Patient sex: M
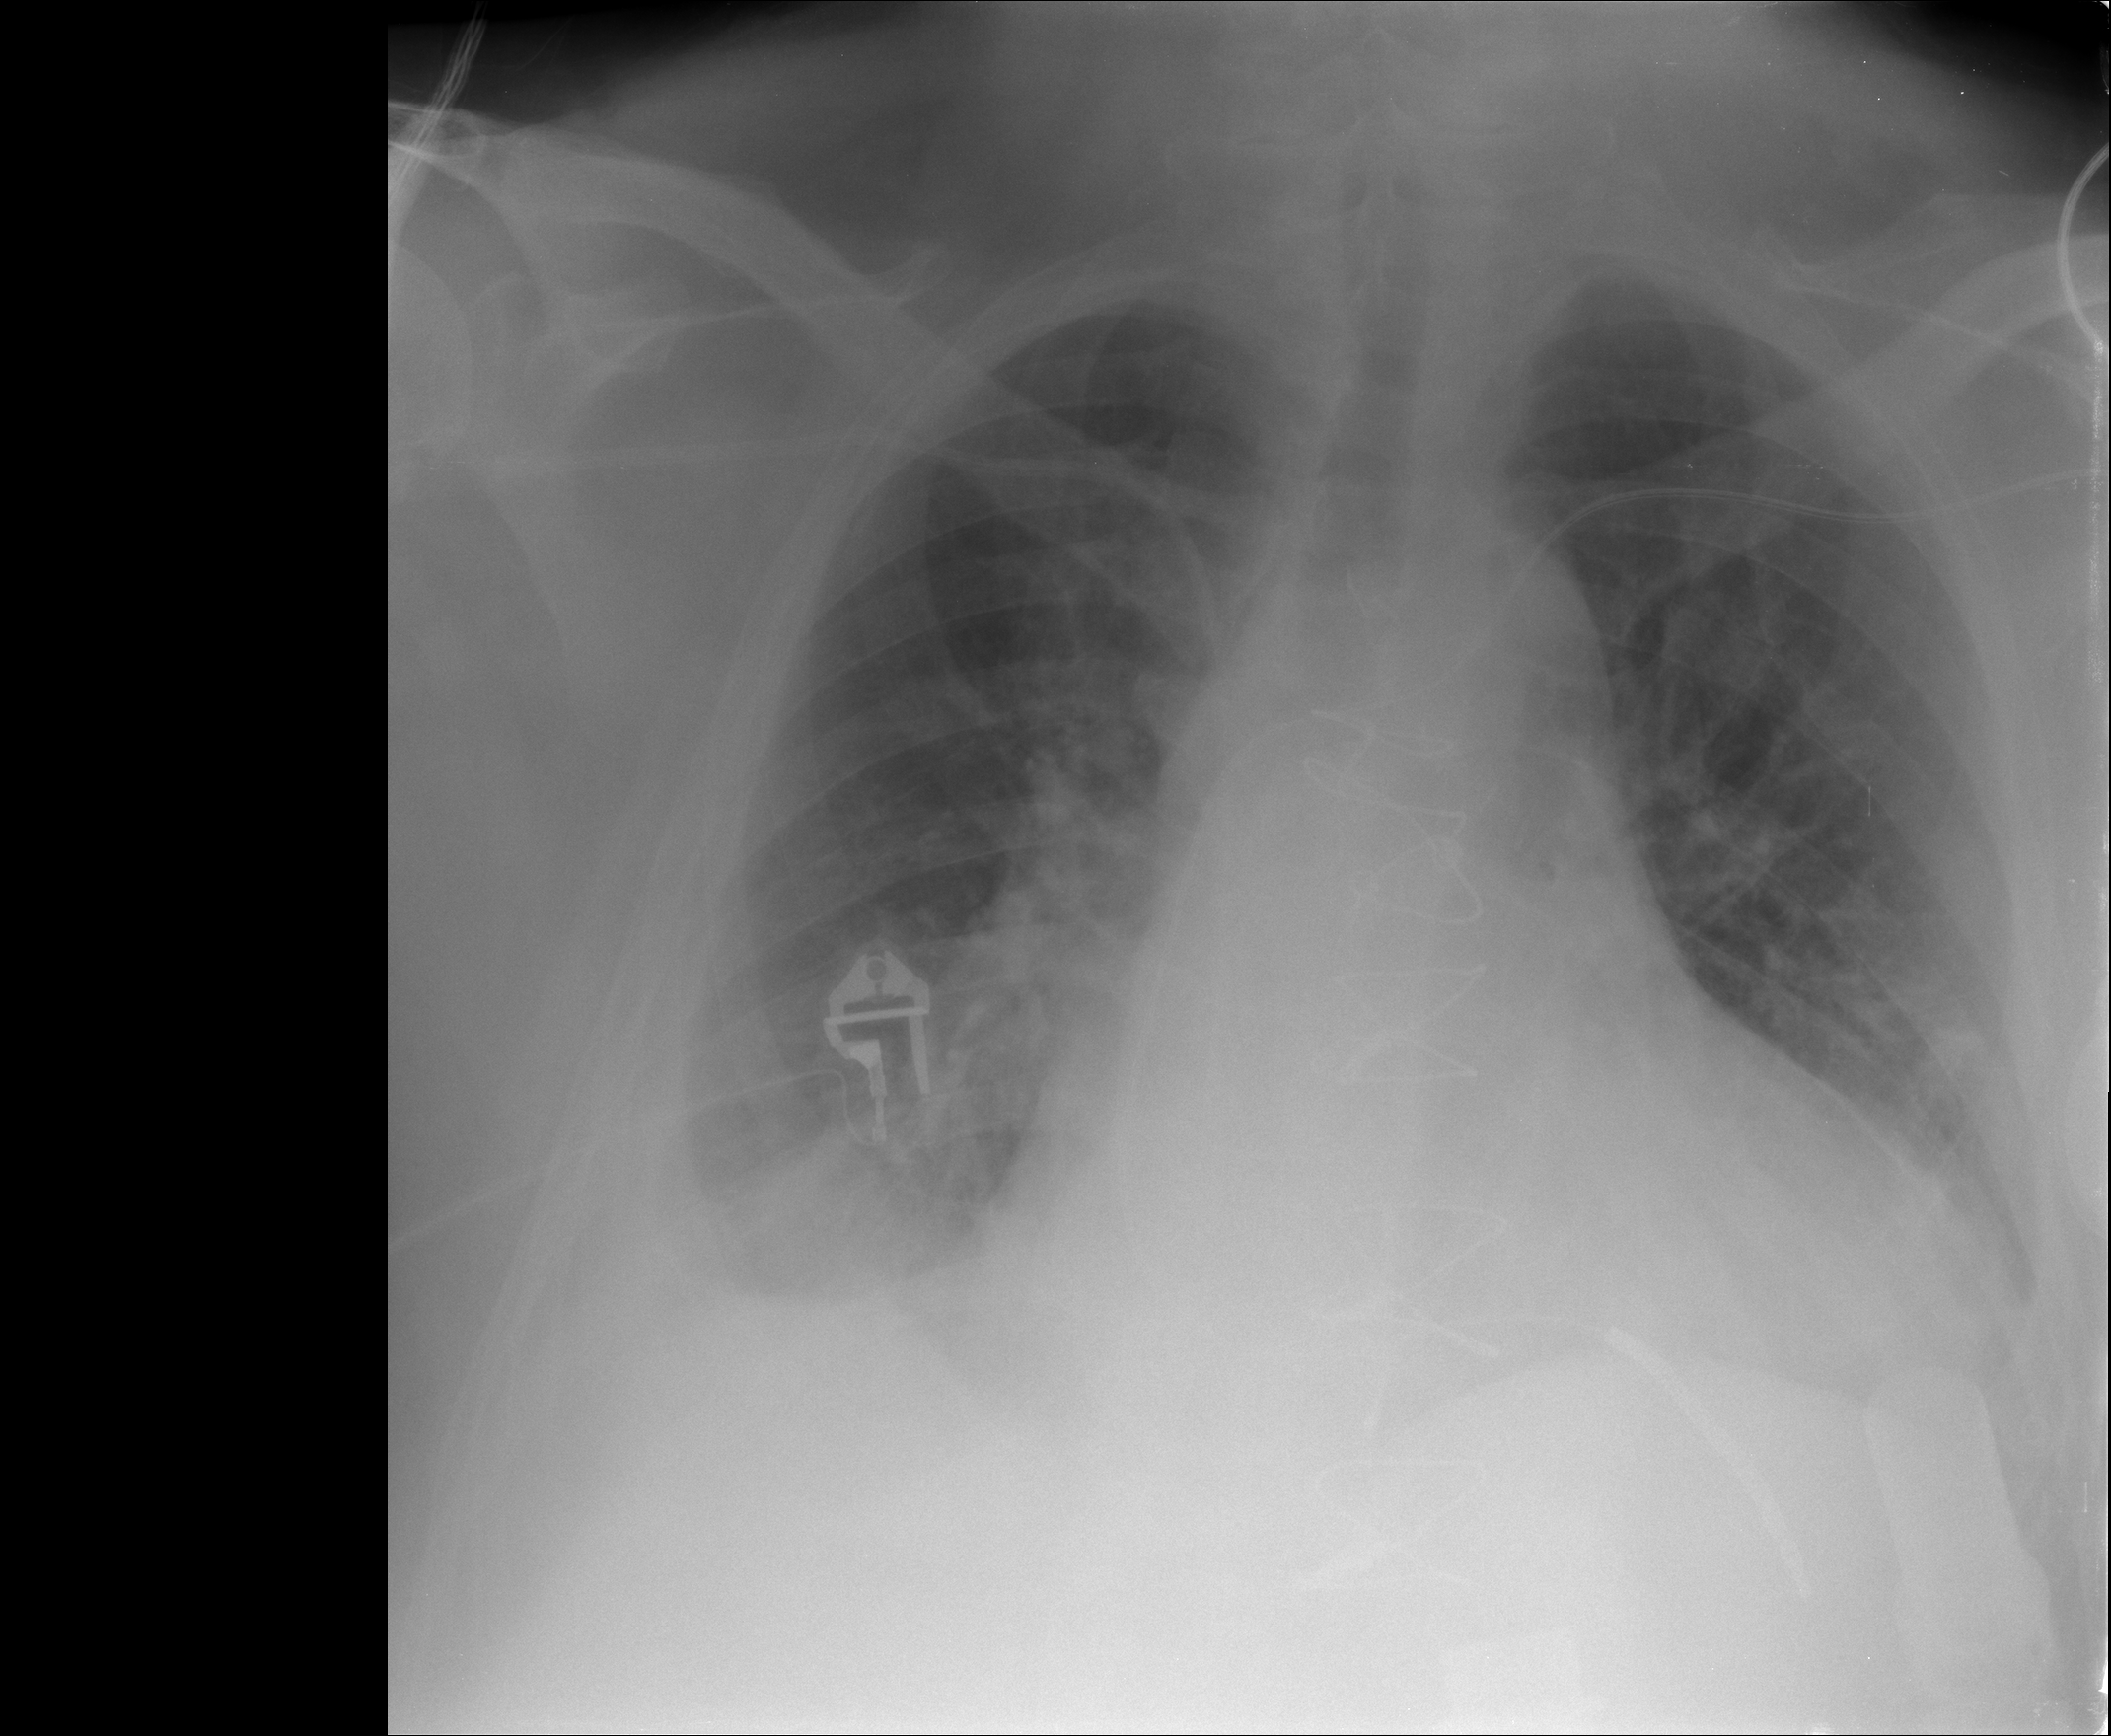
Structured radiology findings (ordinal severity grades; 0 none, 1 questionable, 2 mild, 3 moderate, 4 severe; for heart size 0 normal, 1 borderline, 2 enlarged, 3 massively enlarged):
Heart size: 2
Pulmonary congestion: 0
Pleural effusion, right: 2
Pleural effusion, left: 2
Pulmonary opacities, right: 0
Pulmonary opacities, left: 0
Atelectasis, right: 0
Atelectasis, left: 0